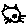
Label: cat